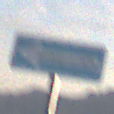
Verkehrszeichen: EinbahnstrasseLinksweisend
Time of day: SunriseSunset
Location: Outdoor (Nature)
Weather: PartlyCloudy
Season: NotSpecified
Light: Natural